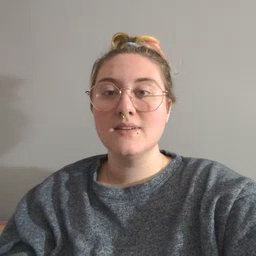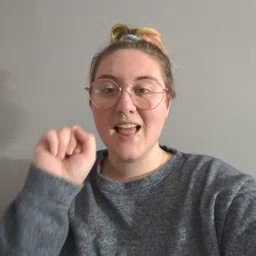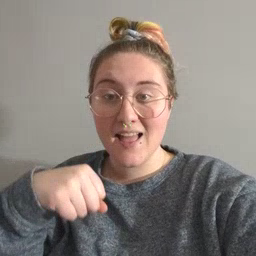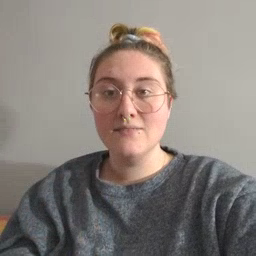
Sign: can